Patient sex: F
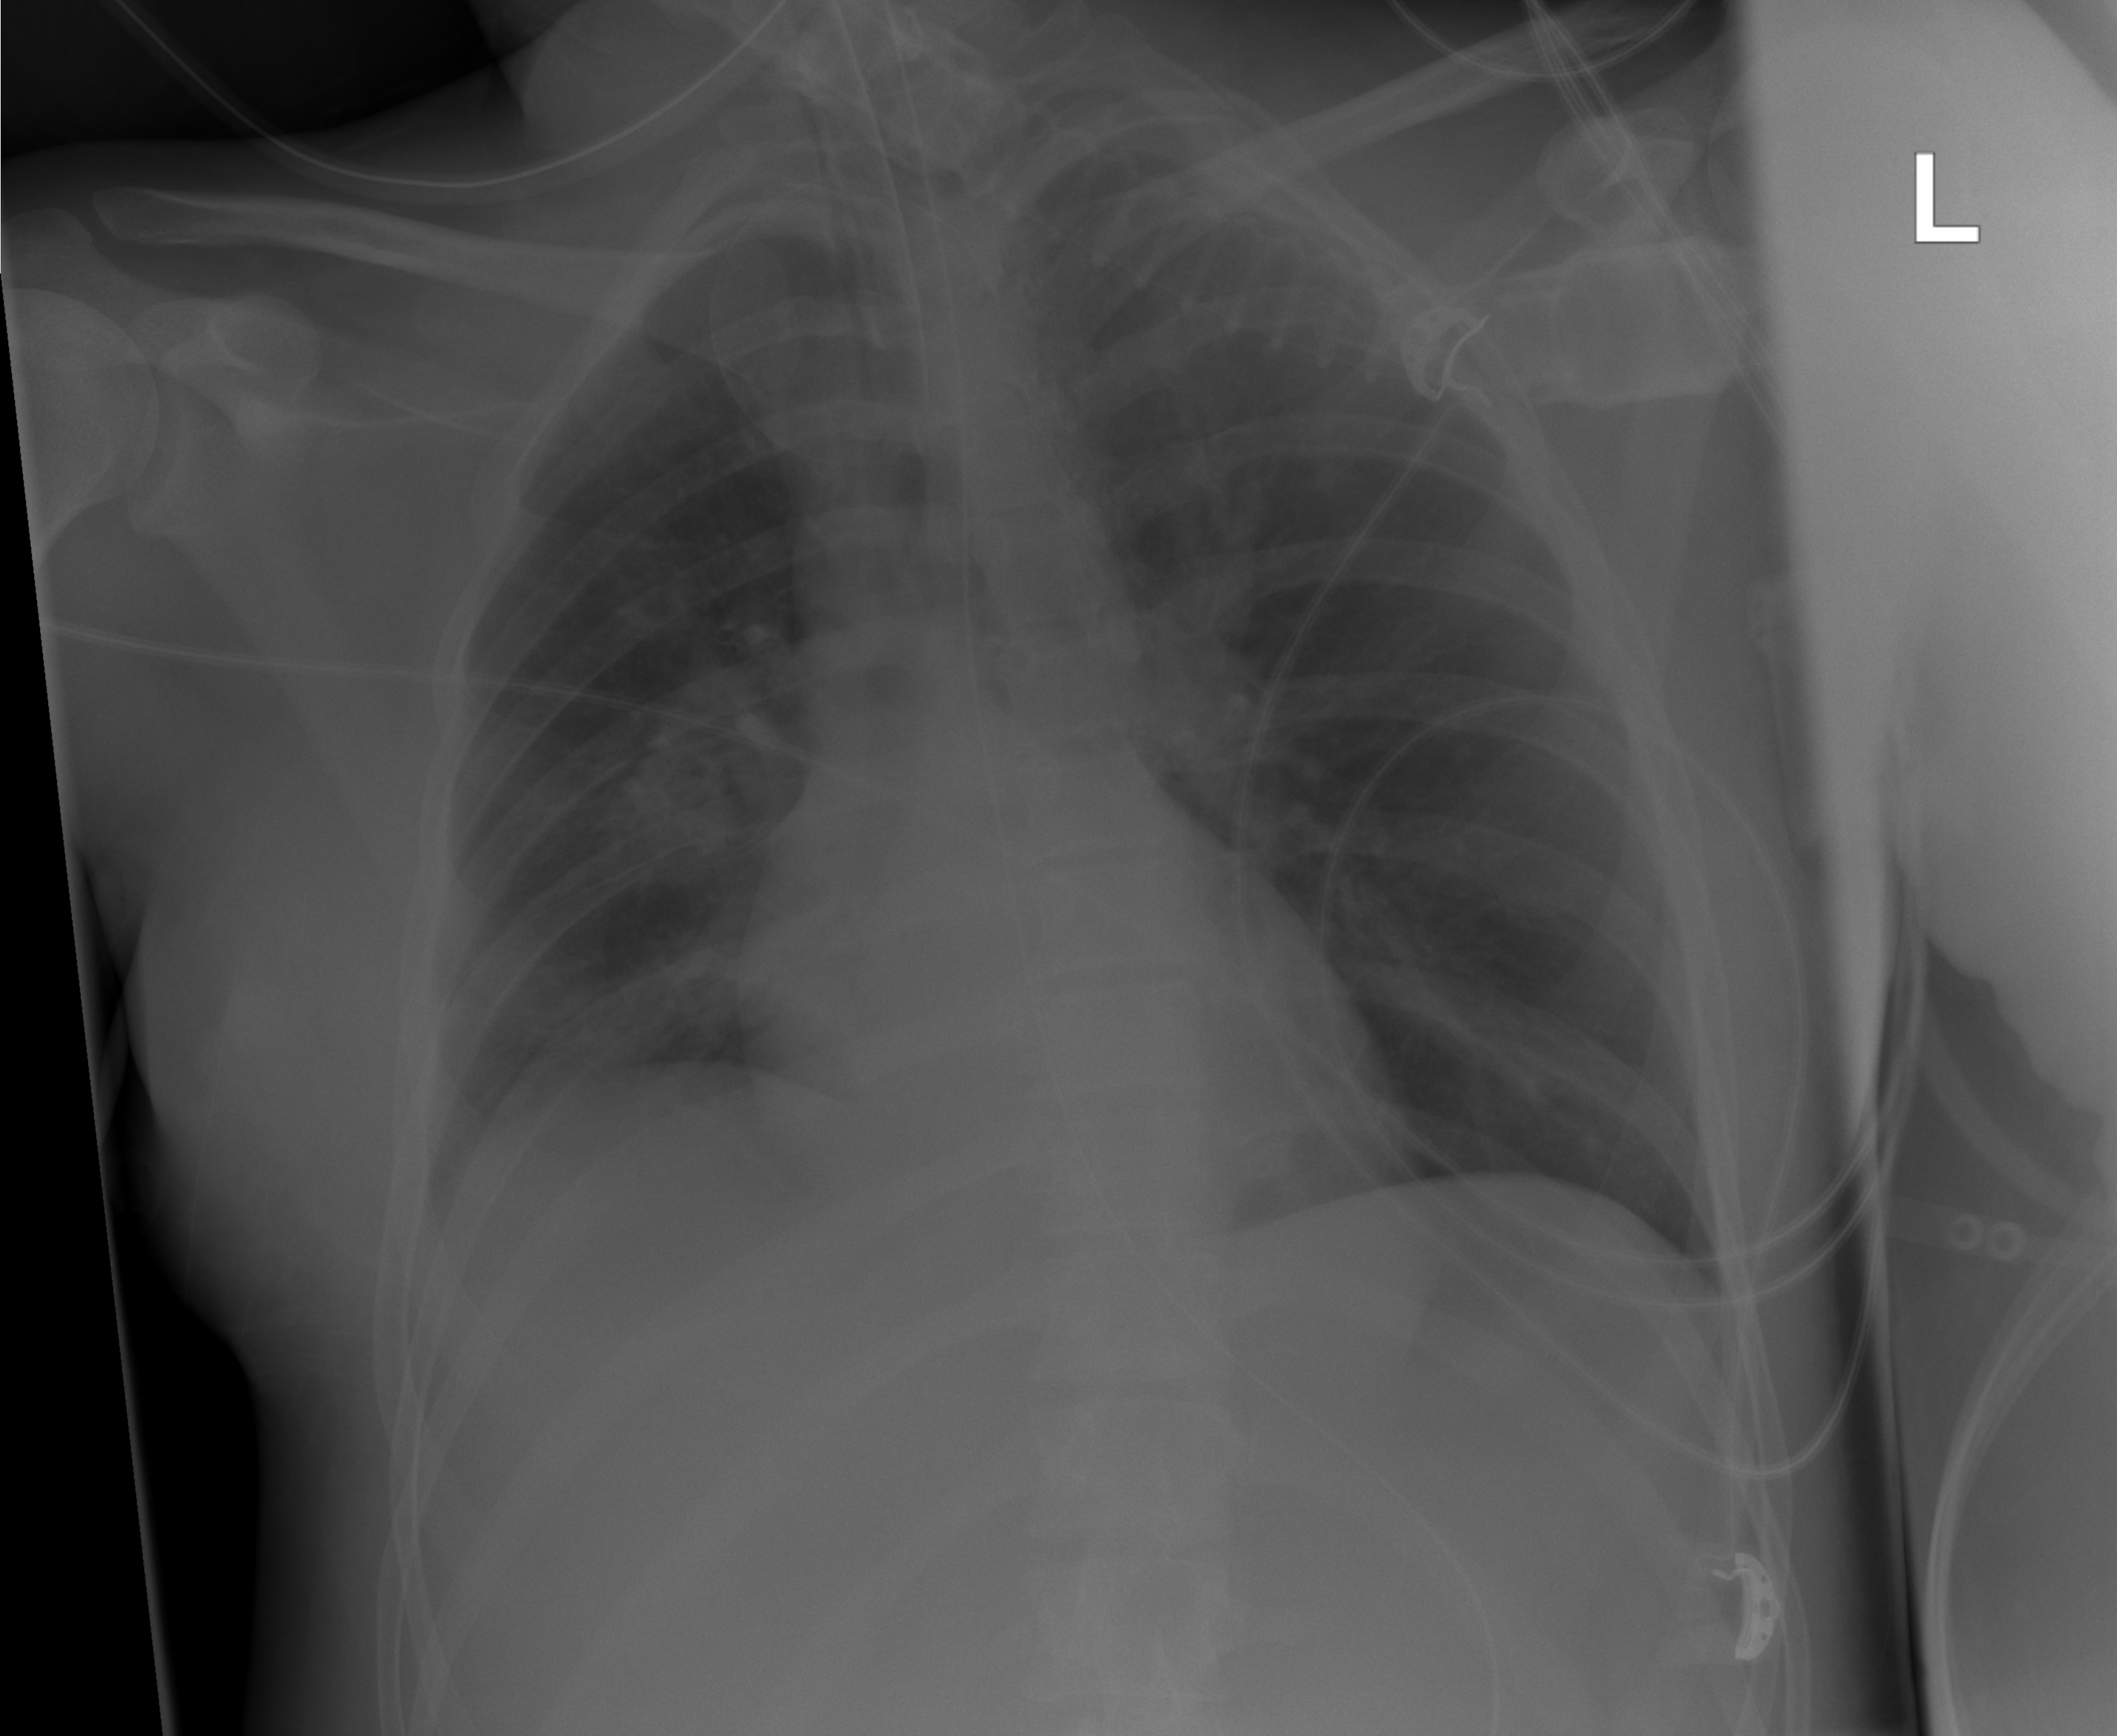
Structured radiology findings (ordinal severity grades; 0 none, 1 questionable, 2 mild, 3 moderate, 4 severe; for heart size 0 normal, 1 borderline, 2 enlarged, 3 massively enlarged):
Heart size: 0
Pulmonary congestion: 0
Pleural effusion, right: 0
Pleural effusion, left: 0
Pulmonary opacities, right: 2
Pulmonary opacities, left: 0
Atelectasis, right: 0
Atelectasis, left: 0